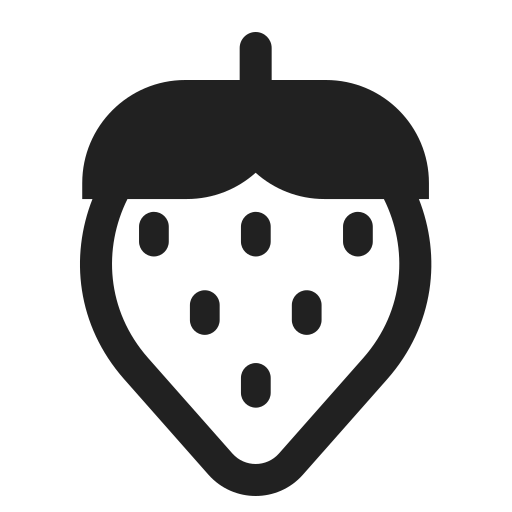
strawberry high contrast